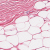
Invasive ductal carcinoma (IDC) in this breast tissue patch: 0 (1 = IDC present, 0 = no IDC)